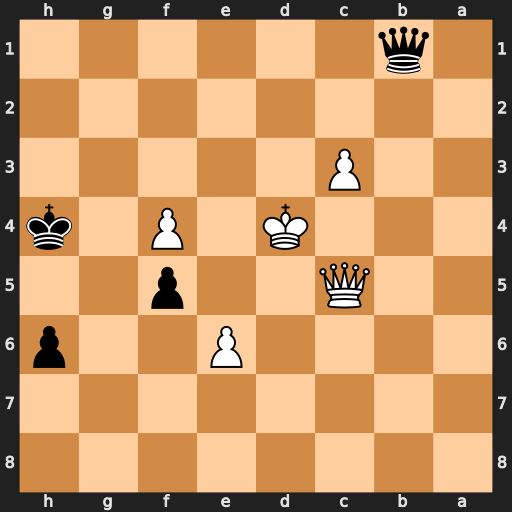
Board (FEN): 8/8/4P2p/2Q2p2/3K1P1k/2P5/8/1q6
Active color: b
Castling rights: -
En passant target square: -
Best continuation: Qe4#